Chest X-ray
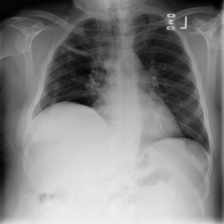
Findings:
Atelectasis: positive
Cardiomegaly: negative
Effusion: negative
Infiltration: negative
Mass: negative
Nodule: negative
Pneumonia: negative
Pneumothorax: negative
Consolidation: negative
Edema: negative
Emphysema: negative
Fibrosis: negative
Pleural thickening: negative
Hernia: negative